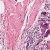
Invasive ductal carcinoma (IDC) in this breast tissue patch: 0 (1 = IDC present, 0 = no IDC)